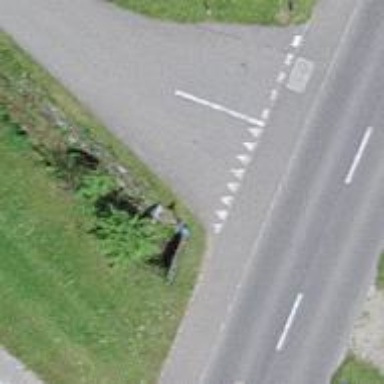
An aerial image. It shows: Road with "give way" sign.